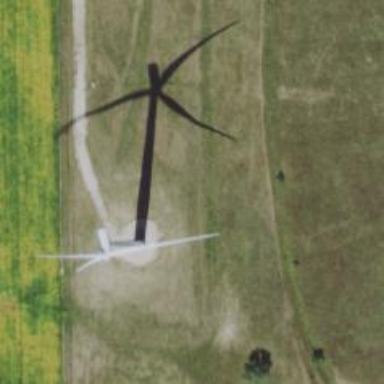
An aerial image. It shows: Wind generator powered by horizontal-axis wind turbine.